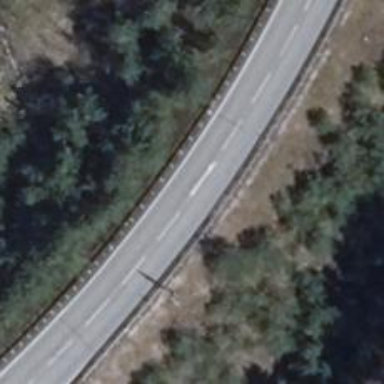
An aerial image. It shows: Asphalt road classified as tertiary.